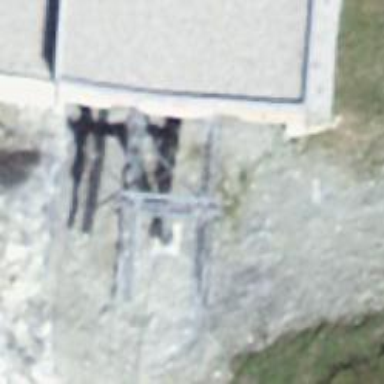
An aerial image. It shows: Pylon used for aerialway.